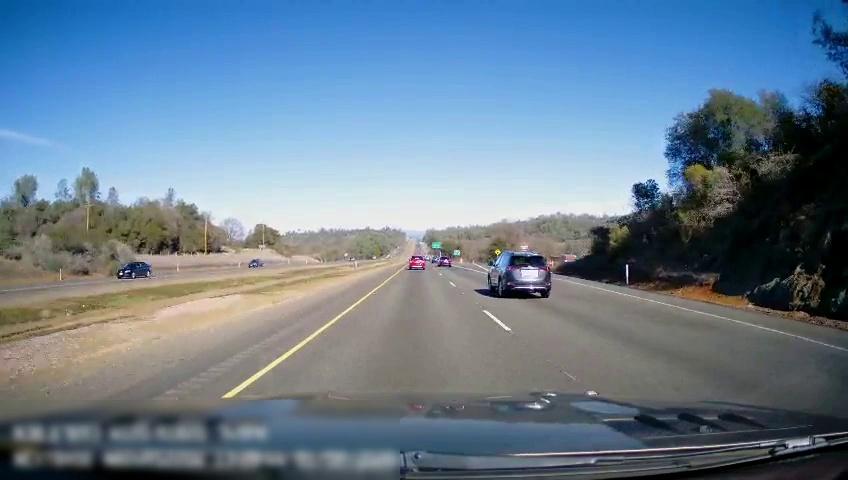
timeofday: Day
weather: Sunny
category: Drivable Space
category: Drivable Space
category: Vehicles | SUV
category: Vehicles | SUV
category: Vehicles | SUV
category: Vehicles | Car
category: Vehicles | Truck
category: Lanes | Current Lane
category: Lanes | Current Lane
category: Lanes | Alternate Lane
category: Lanes | Alternate Lane
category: Lanes | Alternate Lane
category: Traffic | Signs
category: Traffic | Signs